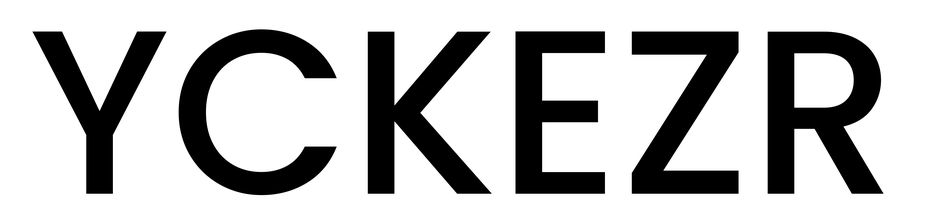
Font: Poppins-Medium